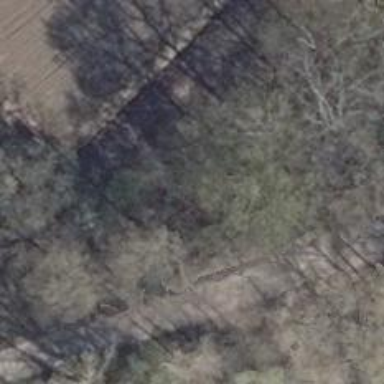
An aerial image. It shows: Row of trees in natural setting.